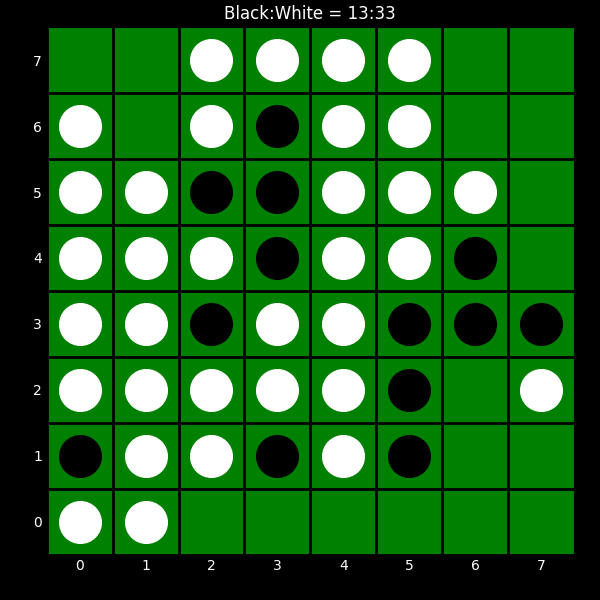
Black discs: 13
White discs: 33